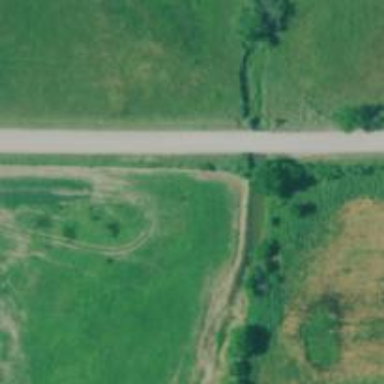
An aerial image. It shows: Unclassified road on bridge.